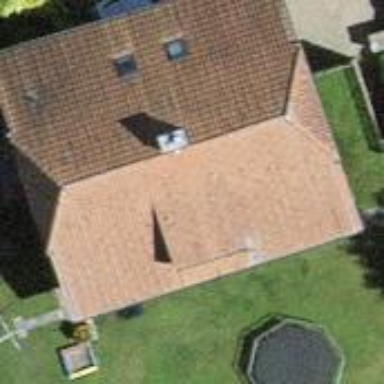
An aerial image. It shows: Residential building with half-hipped roof shape.